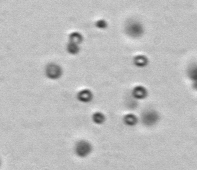
Label: Phaeocystis